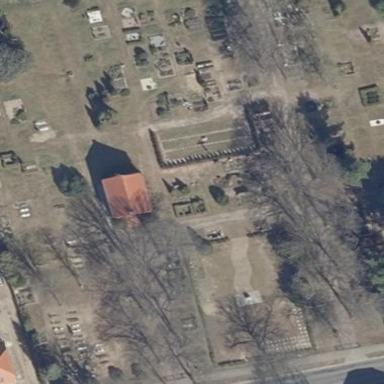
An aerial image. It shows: Cemetery.